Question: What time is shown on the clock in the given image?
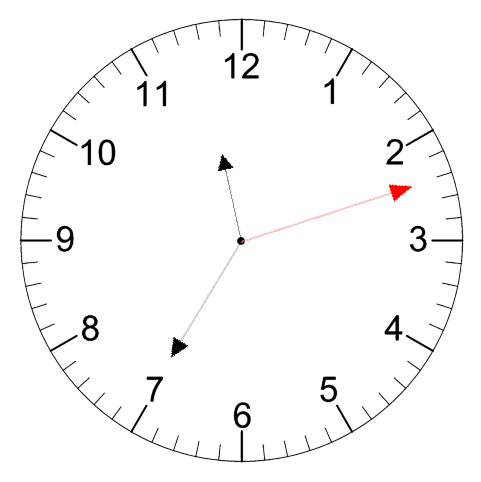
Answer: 11:35:12